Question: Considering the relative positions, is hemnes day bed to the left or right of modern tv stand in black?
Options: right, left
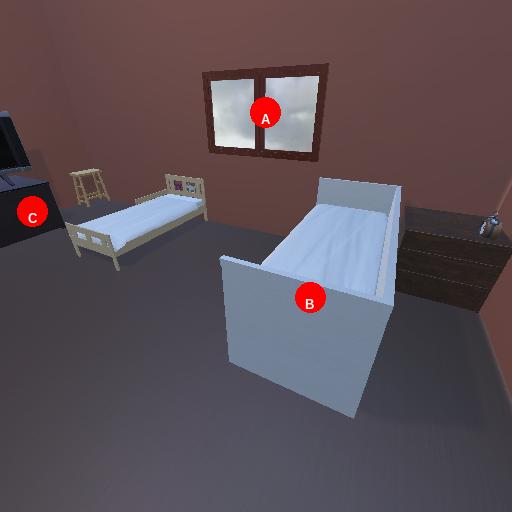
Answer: right